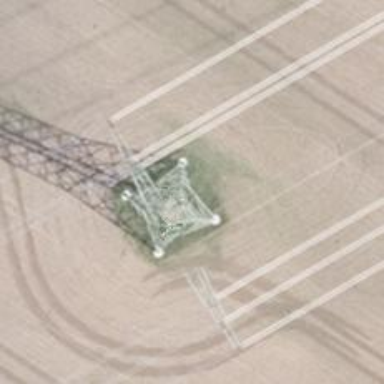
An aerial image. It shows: Power tower.